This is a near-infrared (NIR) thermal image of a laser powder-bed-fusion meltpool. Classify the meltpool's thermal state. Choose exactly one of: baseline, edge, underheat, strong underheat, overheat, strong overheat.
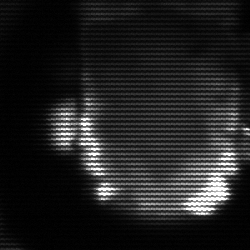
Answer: baseline